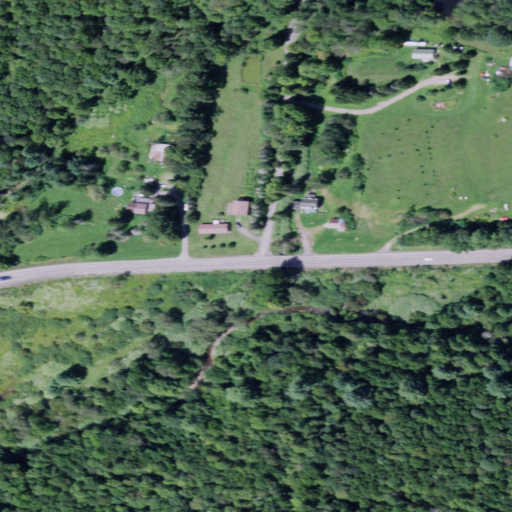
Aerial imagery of valley in New York named Michigan Hollow containing deciduous forest, mixed forest, pasture, open development, and low intensity development